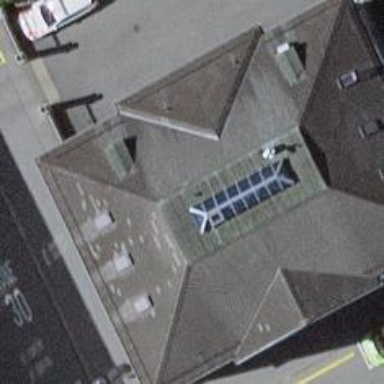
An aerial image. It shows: Police facility.